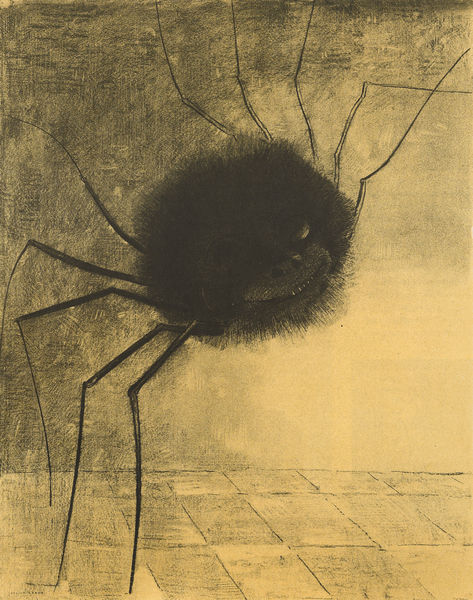
Titel: The smiling spider
Künstler: Odilon Redon
Standort: Paris
Institution: Musée du Louvre
Schlagwörter: dunkel, körper, schatten, weiß, gelb, braun, frankreich, grau, haar, hell, hintergrund, licht, mund, nase, ohr, raum, schwarz, zeichnung, zimmer, blick, tier, beige, symbolismus, tanz, wand, augen, böse, gesicht, lang, pelz, stein, steine, fünf, boden, auge, haare, tanzen, kontrast, schräg, fliegen, rund, beine, fell, schnell, lächeln, bein, füße, papier, pflaster, zwei, parkett, moderne, grafik, graphik, linien, angst, dick, spitz, witwe, detail, finster, fein, dünn, surreal, surrealismus, lachen, fussboden, karos, fugen, maske, rechteck, groß, druck, druckgraphik, radierung, stich, fliesen, furcht, haarig, aquatinta, kacheln, grinsen, honore daumier, küche, zähne, grimasse, fuge, schnauze, maul, geknickt, freundlich, insekt, fließen, gelblich, horror, unheimlich, kubin, gelenk, glieder, zerbrechlich, acht, monster, balance, zehn, fliesenboden, tiefdruck, knäuel, behaart, spinne, redon, balancieren, krabbeln, grusel, ekel, eklig, kippen, ecklig, alfred kubin, alfred, schauder, flauschig, ekelig, enzor, krabbeltier, krabeln, phobie, stafiert, vermenschlicht, zehn beine, pelzig, 19. jahrhundert, 10, spiene